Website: crate-barrel
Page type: billing-address
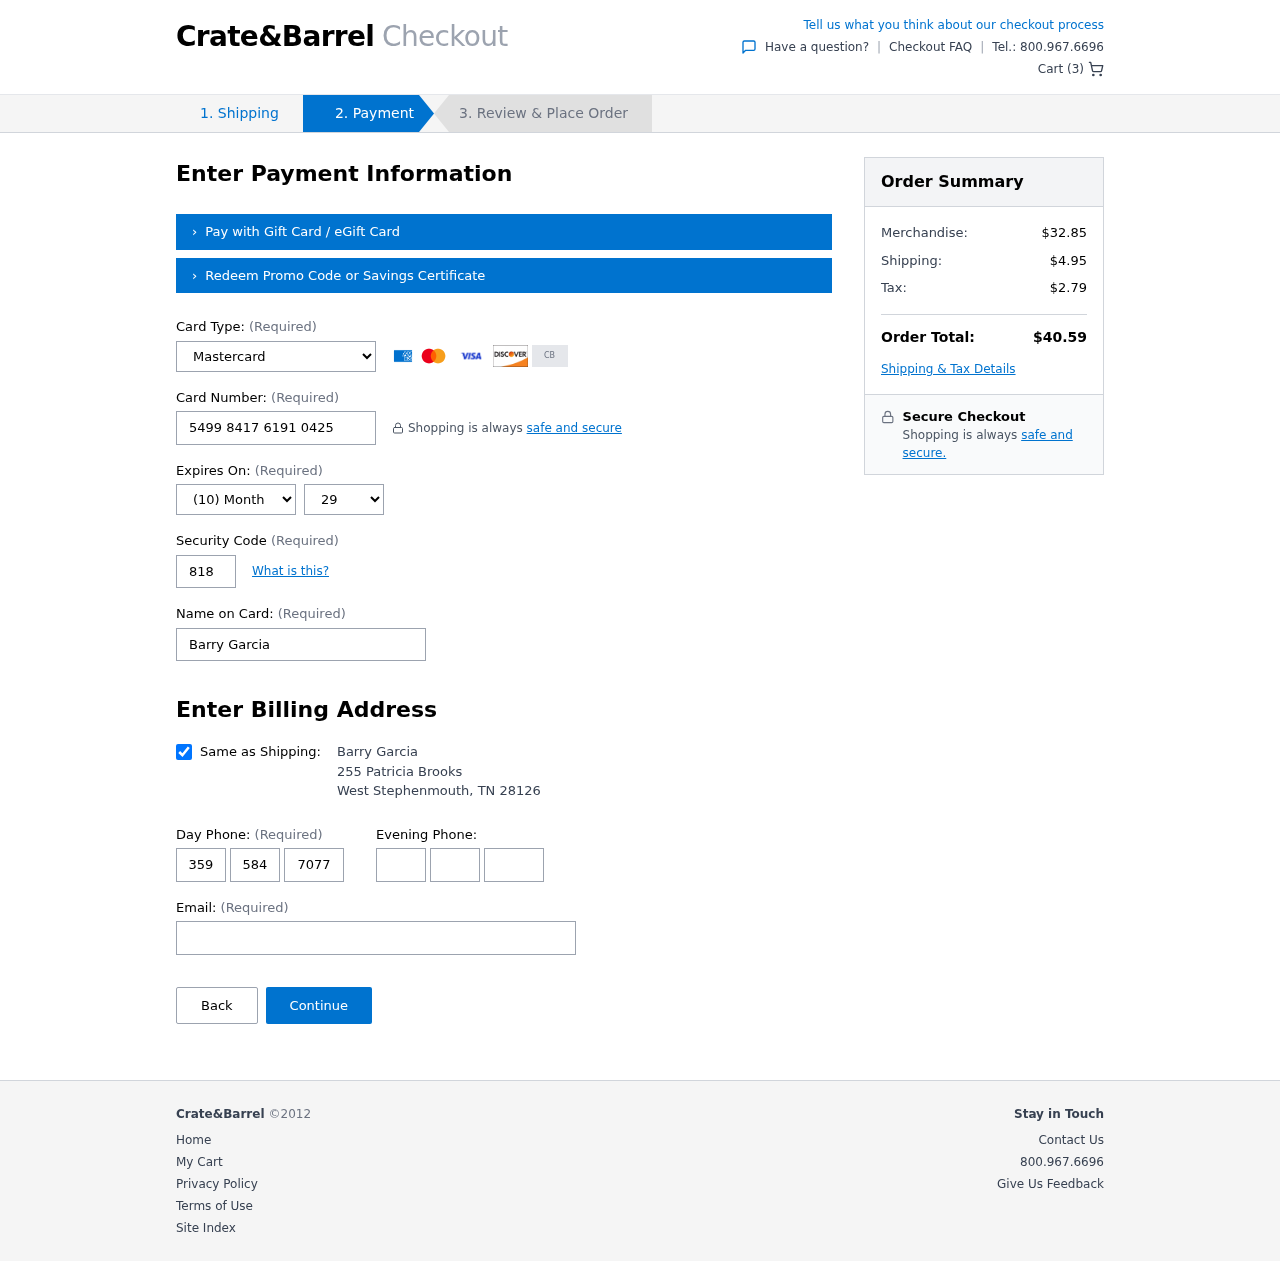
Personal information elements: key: PII_CARD_CVV
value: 818
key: PII_CARD_EXPIRY_MONTH
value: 10
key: PII_CARD_EXPIRY_YEAR
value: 29
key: PII_CARD_NUMBER
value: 5499 8417 6191 0425
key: PII_CARD_TYPE
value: Mastercard
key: PII_CITY
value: West Stephenmouth
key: PII_EMAIL
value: barrygarcia@gmail.com
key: PII_FULLNAME
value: Barry Garcia
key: PII_PHONE_AREA
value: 359
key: PII_PHONE_PREFIX
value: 584
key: PII_PHONE_SUFFIX
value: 7077
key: PII_POSTCODE
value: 28126
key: PII_STATE_ABBR
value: TN
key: PII_STREET
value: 255 Patricia Brooks
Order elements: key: ORDER_NUM_ITEMS
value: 3
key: ORDER_SUBTOTAL
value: $32.85
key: ORDER_SHIPPING_COST
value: $4.95
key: ORDER_TAX
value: $2.79
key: ORDER_TOTAL
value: $40.59